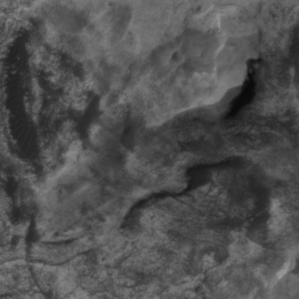
Label: non_frost